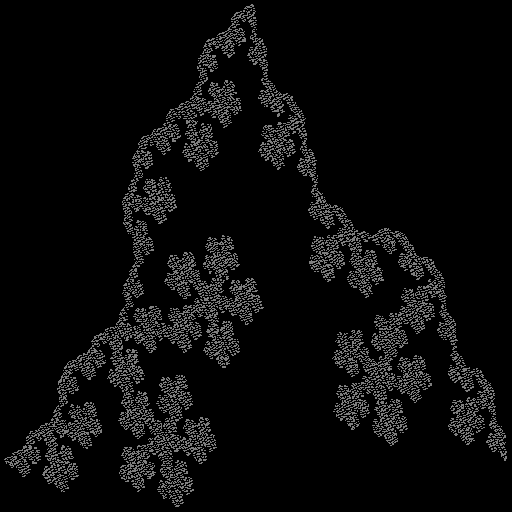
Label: penta